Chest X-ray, AP view. Patient: 65 years old, sex F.
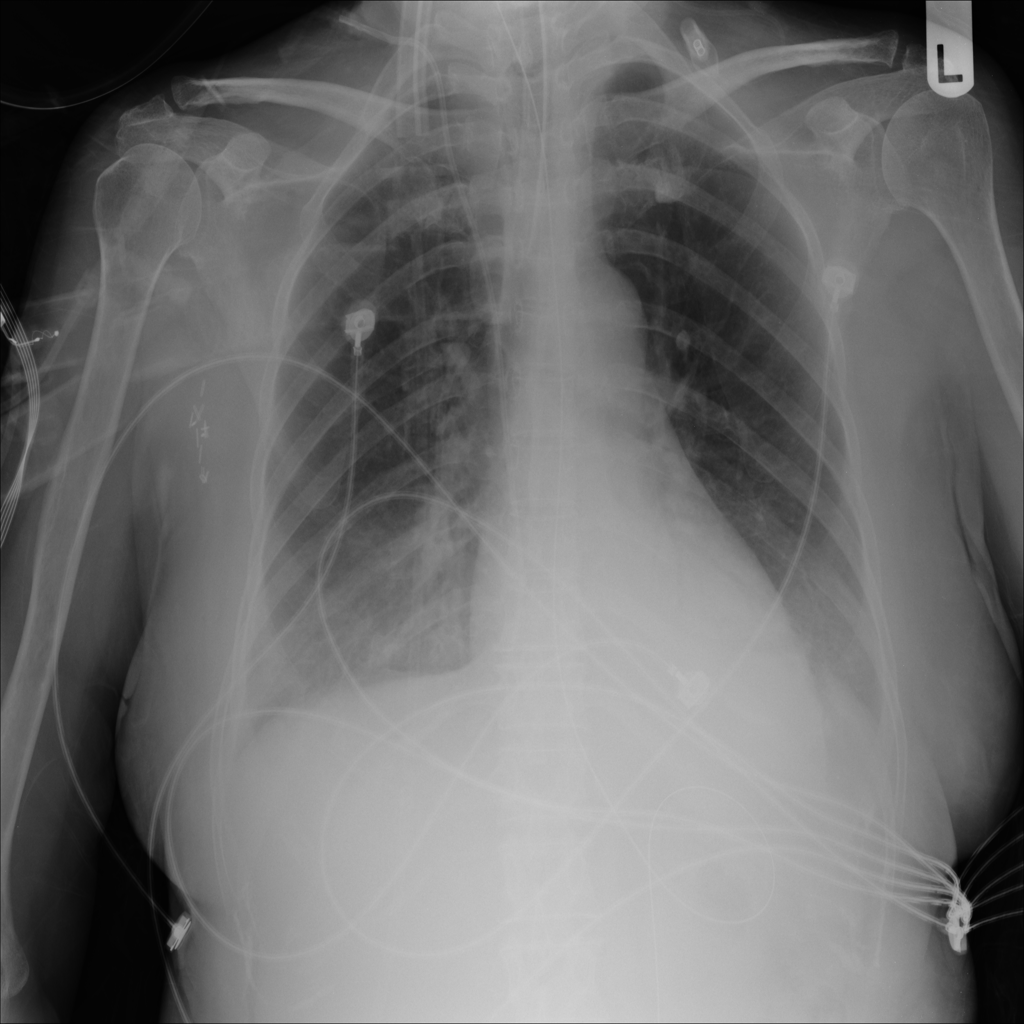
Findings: Infiltration